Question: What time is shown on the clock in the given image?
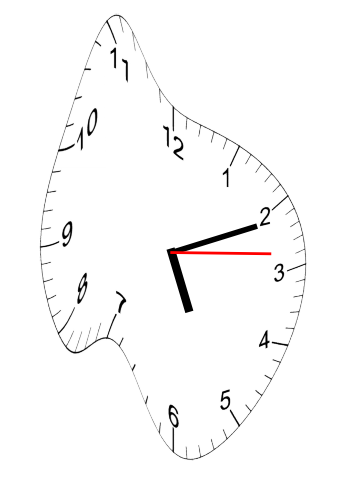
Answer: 05:11:14